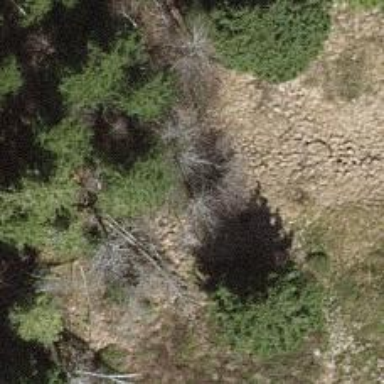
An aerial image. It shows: Single tag "natural: tree."